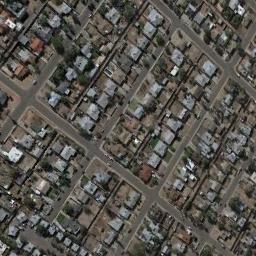
Label: residential